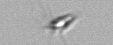
Label: Calciopappus